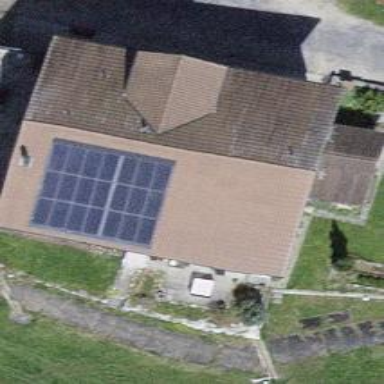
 consisting of solar photovoltaic panels."